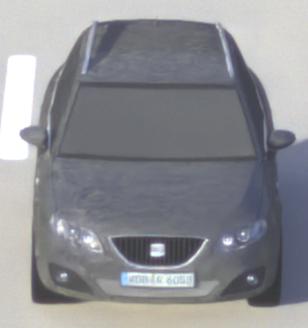
Make: SEAT
Model: Exeo ST 1.6
Detailed model: Exeo (3R) ST
Model produced from: 2010/05
Model produced until: 2010/08
Doors: 5
Color: gray
Road condition: dry road
Daytime: morning or afternoon
Contrast: medium contrast